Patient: sex M, age 66
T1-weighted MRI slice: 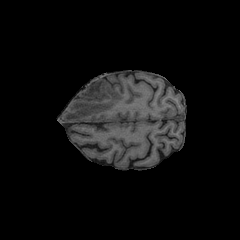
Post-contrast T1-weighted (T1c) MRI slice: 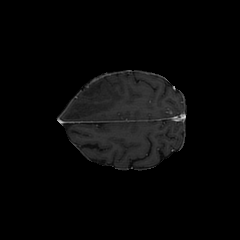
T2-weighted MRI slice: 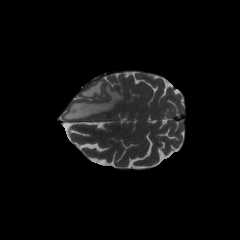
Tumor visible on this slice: yes
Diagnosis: Glioblastoma, IDH-wildtype
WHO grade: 4